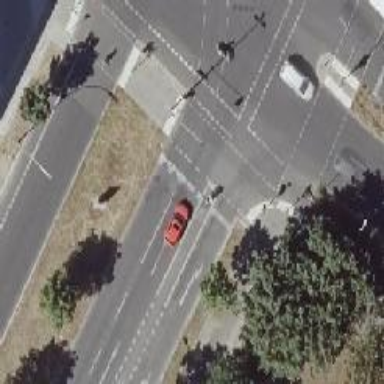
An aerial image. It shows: Footway crossing with traffic signals and island in the middle.